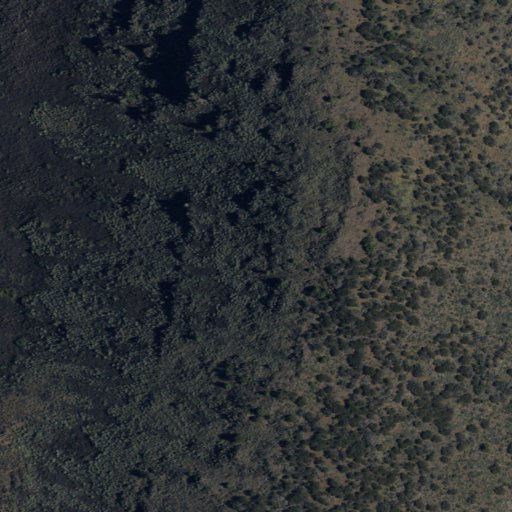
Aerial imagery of mountain in California named Mahogany Mountain containing grassland, evergreen forest, shrub, and mixed forest